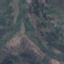
Label: HerbaceousVegetation